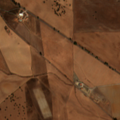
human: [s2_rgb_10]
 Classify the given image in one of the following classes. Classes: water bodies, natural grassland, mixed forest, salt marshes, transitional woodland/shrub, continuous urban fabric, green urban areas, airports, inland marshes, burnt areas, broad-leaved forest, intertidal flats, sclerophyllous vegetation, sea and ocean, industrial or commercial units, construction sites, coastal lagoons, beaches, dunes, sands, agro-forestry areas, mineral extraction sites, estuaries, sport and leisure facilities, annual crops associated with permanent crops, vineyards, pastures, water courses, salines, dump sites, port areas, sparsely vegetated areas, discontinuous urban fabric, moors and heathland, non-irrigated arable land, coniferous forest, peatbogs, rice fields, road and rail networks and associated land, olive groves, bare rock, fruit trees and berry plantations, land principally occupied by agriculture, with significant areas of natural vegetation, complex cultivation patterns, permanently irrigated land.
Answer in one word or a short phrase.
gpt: non-irrigated arable land, agro-forestry areas, transitional woodland/shrub